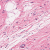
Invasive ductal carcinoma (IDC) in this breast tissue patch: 0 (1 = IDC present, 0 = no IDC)